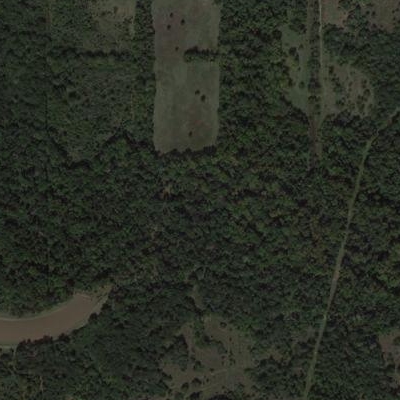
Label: eForest